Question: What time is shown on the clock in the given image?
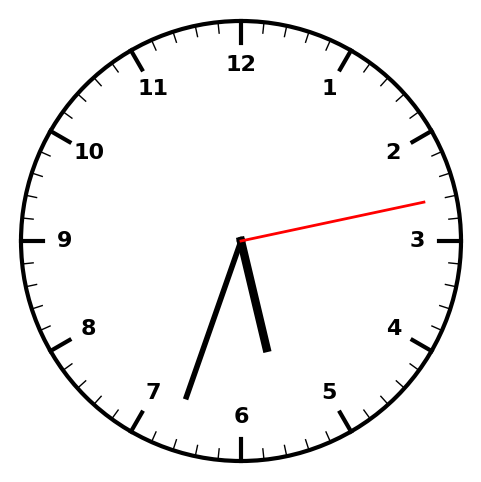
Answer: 05:33:13